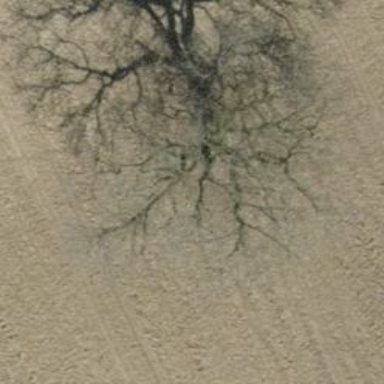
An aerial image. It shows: Landmark tree with broadleaved leaves.